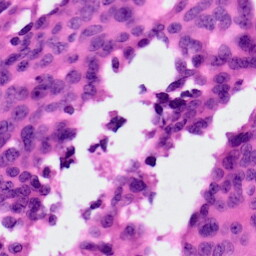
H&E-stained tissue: Ovarian